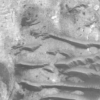
Label: not_dusty